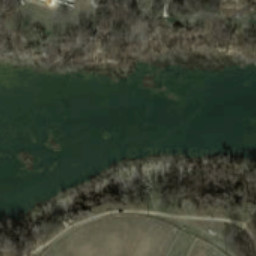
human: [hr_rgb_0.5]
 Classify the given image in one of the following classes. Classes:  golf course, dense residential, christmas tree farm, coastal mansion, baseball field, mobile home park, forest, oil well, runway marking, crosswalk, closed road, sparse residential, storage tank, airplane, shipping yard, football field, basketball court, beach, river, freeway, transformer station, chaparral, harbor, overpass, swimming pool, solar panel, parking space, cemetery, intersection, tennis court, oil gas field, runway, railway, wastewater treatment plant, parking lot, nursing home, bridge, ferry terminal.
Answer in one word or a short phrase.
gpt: river